Question: I've created an html form that works fine by itself. However I also created a file called SignUp.php. I'm trying to use the code there in my html form but when I call the php it doesn't seem to read it.
Does the PHP form have to be in a seperate php file?
I attached one part of the html form
'''
<form method="post" action= "SignUp.php">
<div class="form-group">
<label for="name">Your Name: </label>
<input name="name" type="text" class="form-control" placeholder="Your name" value="<?php echo $_POST['name'];?>"/>
</div>
<div class="form-group">
<label for="email">Your Email: </label>
<input name="email" type="email" class="form-control" placeholder="Your email" value="<?php echo $_POST['email']; ?>"/>
</div>
<div class="form-group">
<label for="comment">Comment: </label>
<textarea name="comment" class="form-control"><?php echo $_POST['comment'];?></textarea>
</div>
<input type="submit" name="submit" value="Submit" class="btn btn-success" id = "SignUp.php"/>
</form>
'''
PHP:
'''
?php
if ($_POST["submit"]) {
$error = "";
$result = '<div class="alert alert-success">Form submitted</div>';
if (!$_POST['name']) {
$error .= "<br/>Please enter your name!";
}
if (!$_POST['email']) {
$error .= "<br/>Please enter your email!";
}
if (!$_POST['comment']) {
$error .= "<br/>Please enter a comment!";
}
if ($_POST['email'] AND !filter_var($_POST['email'], FILTER_VALIDATE_EMAIL)) {
$error .= "<br/> Please enter a valid email address";
}
if ($error) {
$result = '<div class="alert alert-danger"><strong>There were error(s) in your form: </strong>' . $error . '</div>';
} else {
$receiver = "sreeharsha11@gmail.com";
$subject = "Comment from website!";
$body =
"Name: " . $_POST['name'] .
"
From: " . $_POST['email'] .
"
Comment: " . $_POST['comment'];
$headers = "From: " . $_POST['email'];
if (mail($receiver, $subject, $body, $headers) == 1) {
$result = "<div class='alert alert-success'><strong>Thank you! </strong>I'll be in touch.</div>";
} else {
$result = "<div class='alert alert-success'><strong>Sorry, there was an error sending your message. Please try again later.</strong></div>";
}
}
}
?>
'''
It just puts the call in the form.
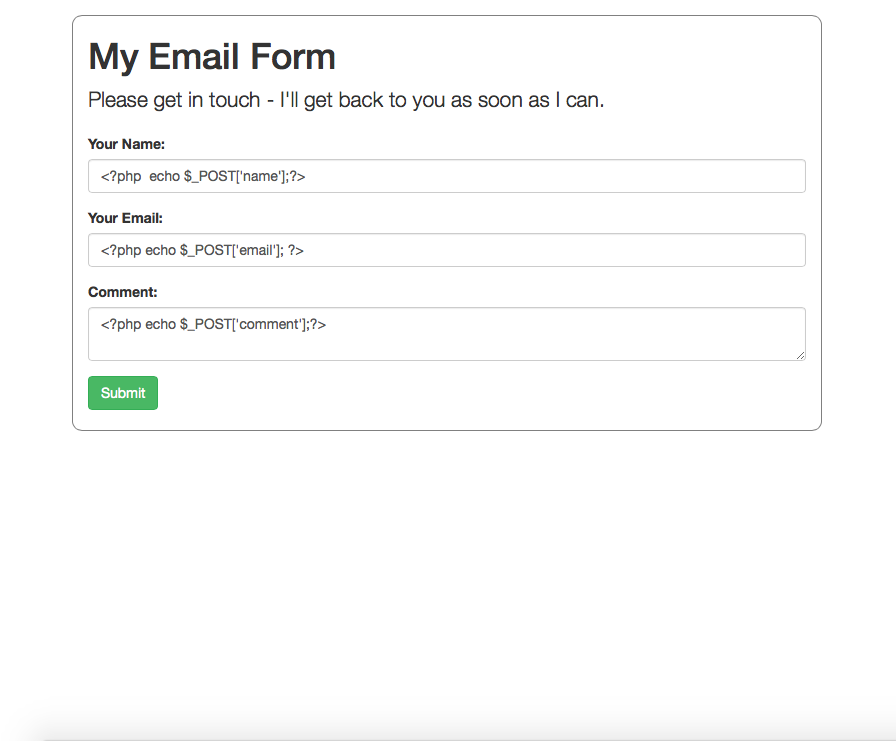
Answer: The page with the php code on it needs to be a PHP file.
Your form page is displaying the php code, so I'm assuming you're probably trying to use php code on an HTML page, which won't really work. Change your form page to a .php file and this should fix your issue.